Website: walmart
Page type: customer-info-address
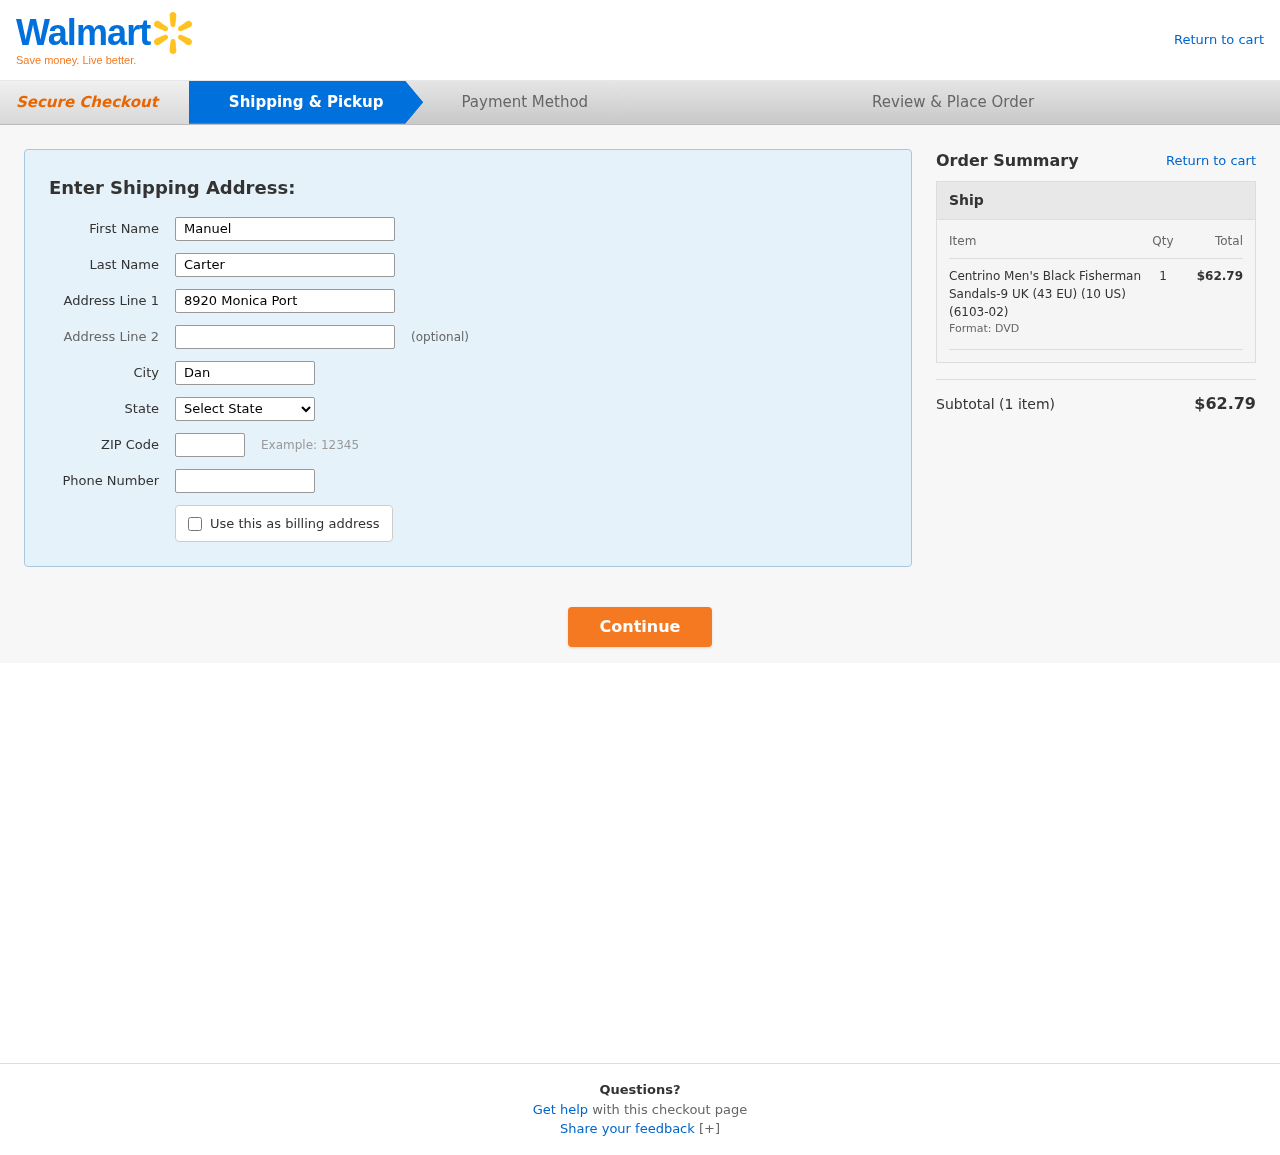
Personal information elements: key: PII_CITY
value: Danielland
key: PII_FIRSTNAME
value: Manuel
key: PII_LASTNAME
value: Carter
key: PII_PHONE
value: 4675813666
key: PII_POSTCODE
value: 86487
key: PII_STATE
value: Massachusetts
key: PII_STREET
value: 8920 Monica Port
Product elements: key: PRODUCT1_NAME
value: Centrino Men's Black Fisherman Sandals-9 UK (43 EU) (10 US) (6103-02)
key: PRODUCT1_QUANTITY
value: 1
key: PRODUCT1_LINE_TOTAL
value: $62.79
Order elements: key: ORDER_NUM_ITEMS
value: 1
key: ORDER_SUBTOTAL
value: $62.79